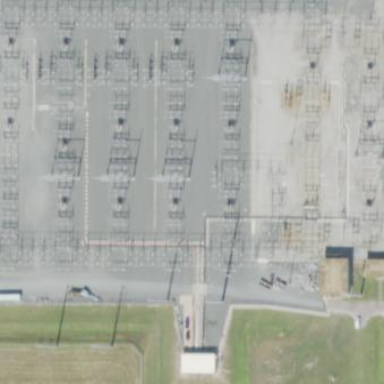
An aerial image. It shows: Outdoor power substation surrounded by fence. This substation operates at the transmission level.